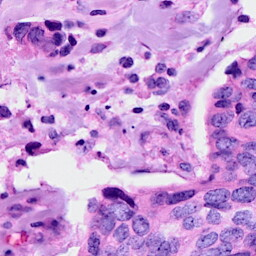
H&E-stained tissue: Breast